Question: I have a windows application that gets URL and download '.jpeg' file. For some urls the 'ContentLength' property is -1, therefore it throws exception.
Here is my code:
'''
var url = new Uri(sUrlToReadFileFrom[i]);
_request = (HttpWebRequest)WebRequest.Create(url);
var response = (System.Net.WebResponse)_request.GetResponse();
_response = response;
_response.Close();
'''
and Here is the url:
<URL>
and here is some information about my http request:
'''
Headers = {Transfer-Encoding: chunked
Connection: keep-alive
Content-Disposition: inline; filename="phpThumb_generated_thumbnail.jpeg"
Content-Type: image/jpeg
Date: Wed, 12 Nov 2014 00:31:29 GMT
Server: nginx
X-Powered-By: PleskLin}
'''
I think the chunked header cause the problem but I have been googling for 2 days and there is no good solution or I cant find a good one.
Here is the screen shot of the error:

As you see in line 130, because _response.ContentLength is already -1 therefore iSize will be -1 and it throws exception at line 149.
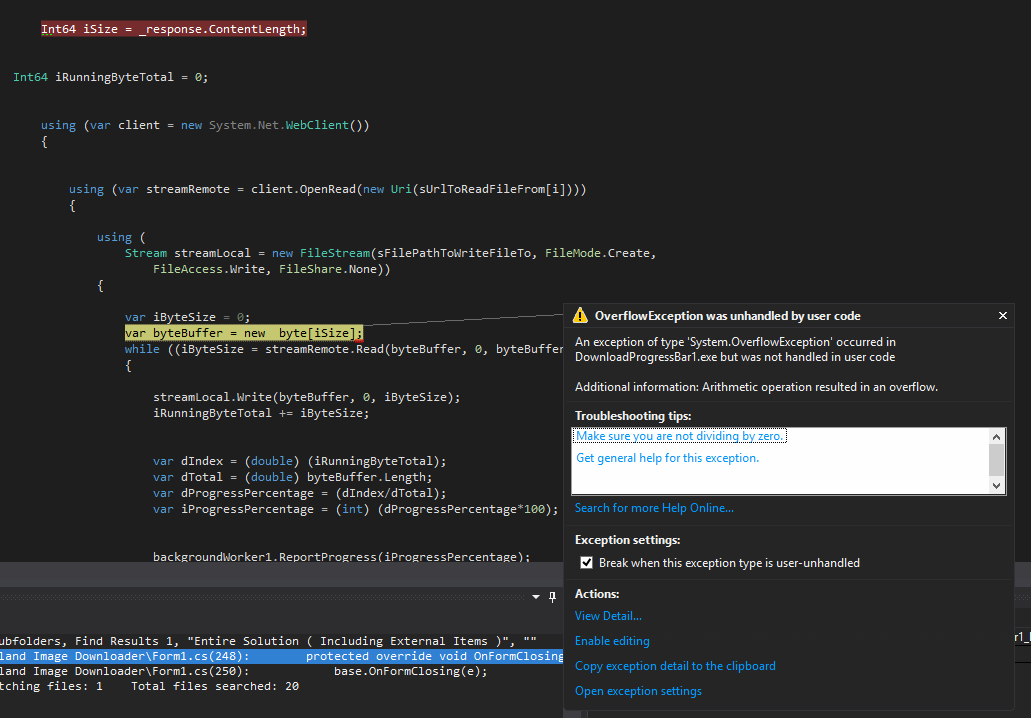
Answer: There is no requirement that a site provide a Content-Length header, and there's no guarantee that it will be correct. So you can't depend on it. If you try to use the 'ContentLength' property value to allocate an array, or for any purpose than information, you're going to have trouble. It simply isn't reliable in the general case.
That's unfortunate, but you have to work around it. One solution is to create a 'MemoryStream'. Then read blocks of data from the response stream and write them to the memory stream. Continue until the end of the response stream. Then get the 'MemoryStream' buffer.
Kind of a pain, but it's the best you can do if the 'ContentLength' isn't reliable.
For example: (Please note that I just tossed this off, so it might not be 100% working. But it should give you the idea.)
'''
var response = (HttpWebResponse)request.GetResponse();
byte[] data; // will eventually hold the result
// create a MemoryStream to build the result
using (var mstrm = new MemoryStream())
{
using (var s = response.GetResponseStream())
{
var tempBuffer = new byte[4096];
int bytesRead;
while ((bytesRead = s.Read(tempBuffer, 0, tempBuffer.Length)) != 0)
{
mstrm.Write(tempBuffer, 0, bytesRead);
}
}
mstrm.Flush();
data = mstrm.GetBuffer();
}
// at this point, the data[] array holds the data read from the stream.
// data.Length will tell you how large it is.
'''